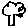
Label: tree